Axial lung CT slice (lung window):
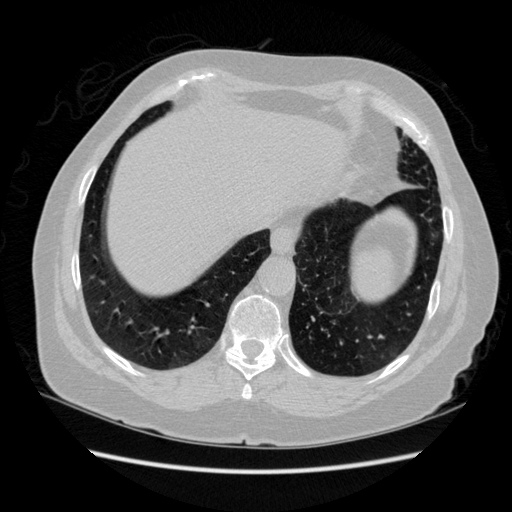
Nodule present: no